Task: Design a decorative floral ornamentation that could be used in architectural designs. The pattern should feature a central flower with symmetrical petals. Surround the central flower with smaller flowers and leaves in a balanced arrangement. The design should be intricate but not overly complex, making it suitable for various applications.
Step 184:
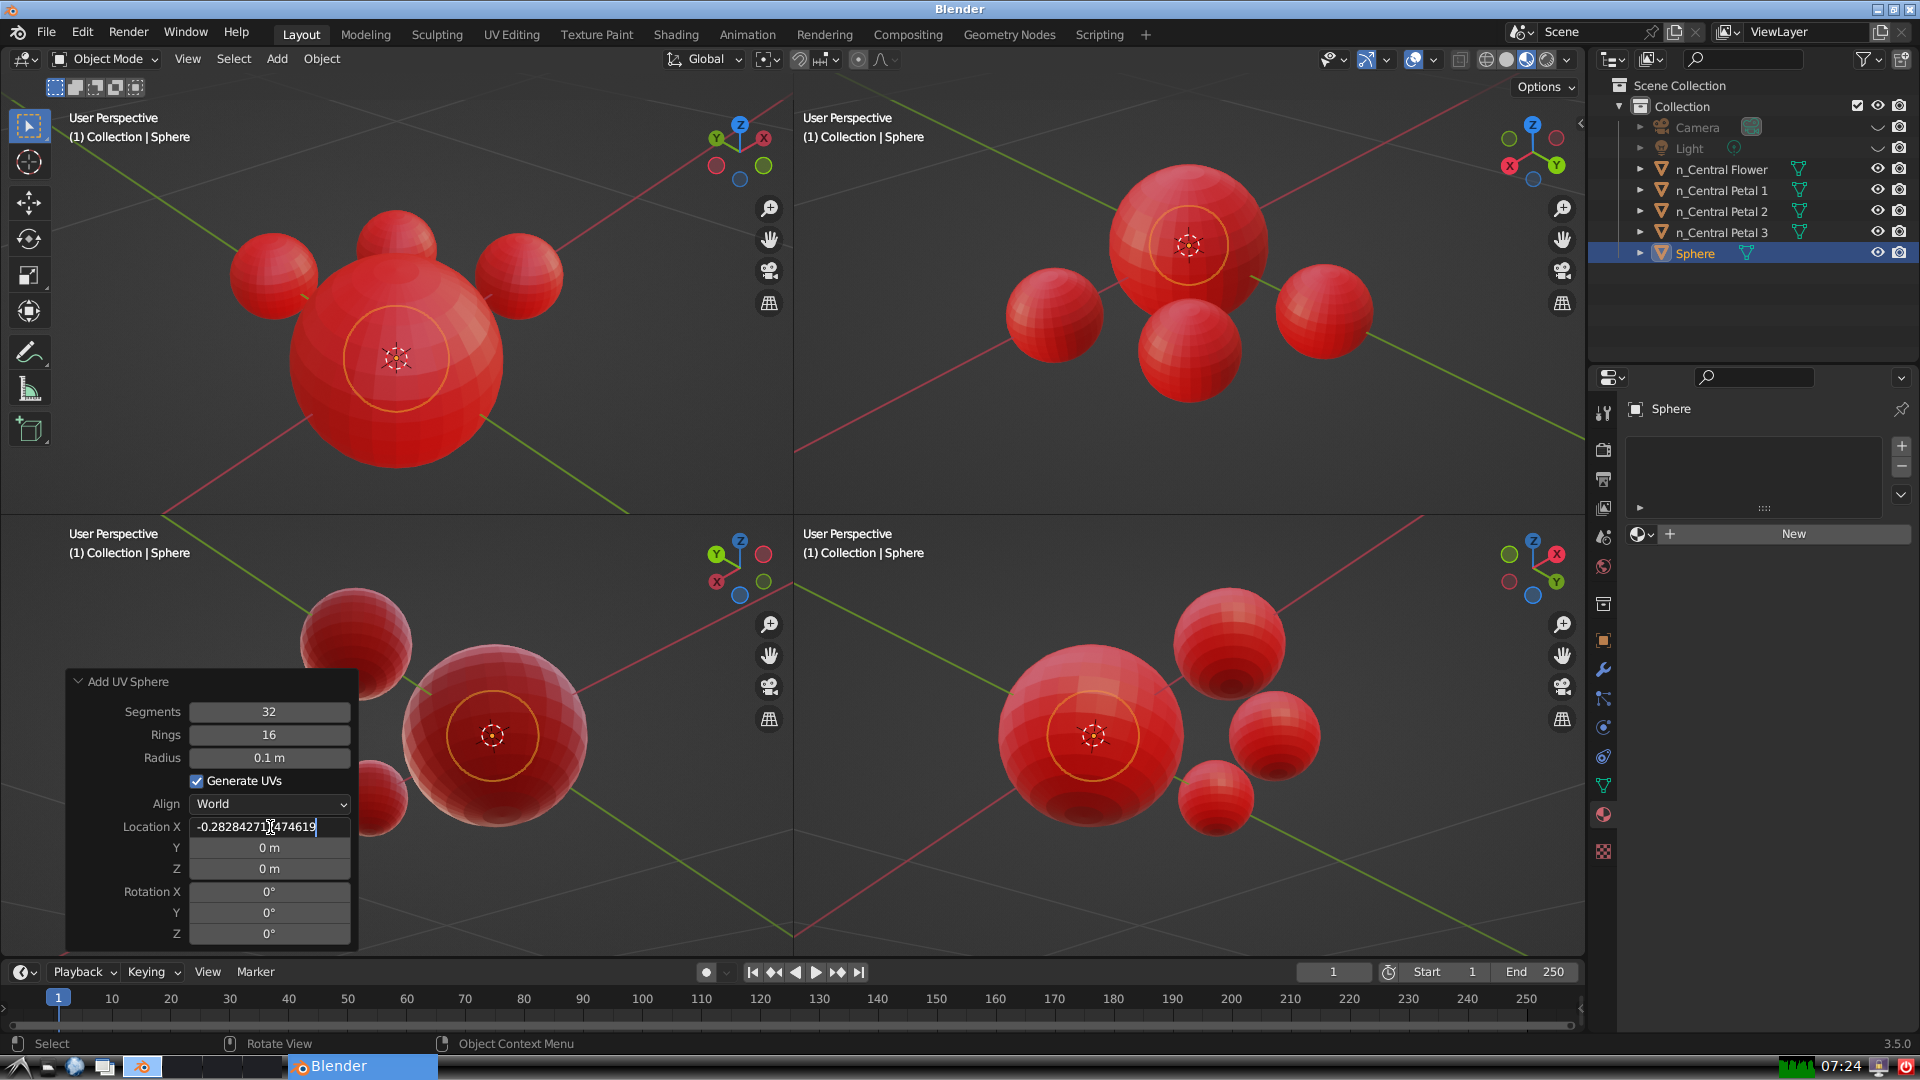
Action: {"key_press": ['Return']}